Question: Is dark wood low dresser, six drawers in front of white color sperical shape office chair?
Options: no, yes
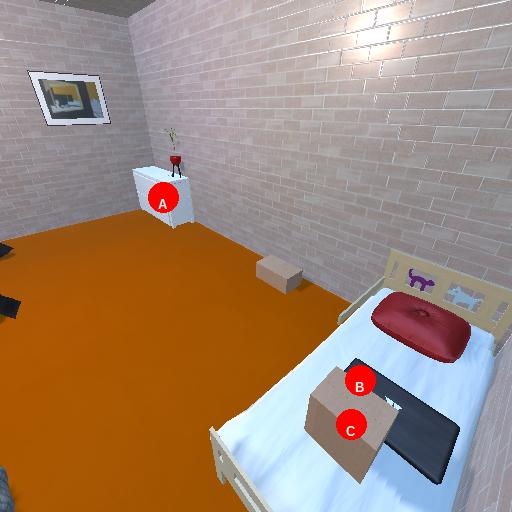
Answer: no